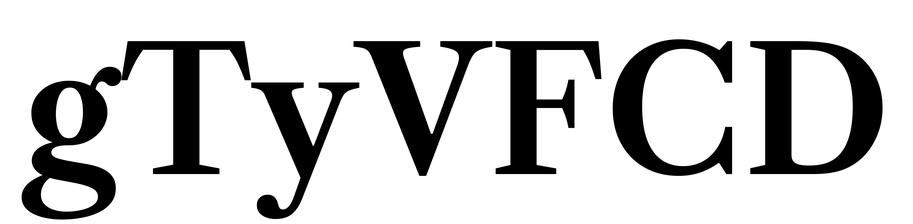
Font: LibreCaslonText_SemiBold